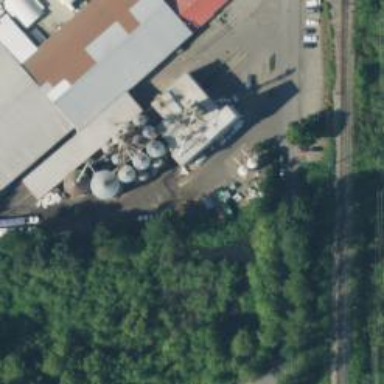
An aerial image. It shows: Silo.